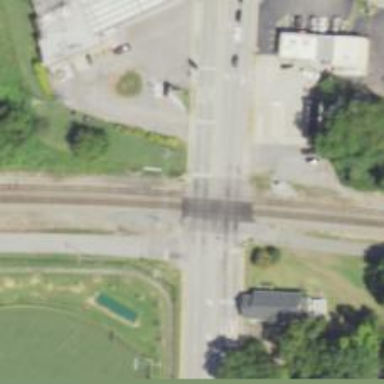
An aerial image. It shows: Railway crossing.